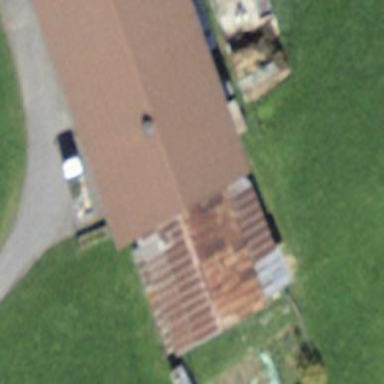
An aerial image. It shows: Farm building.